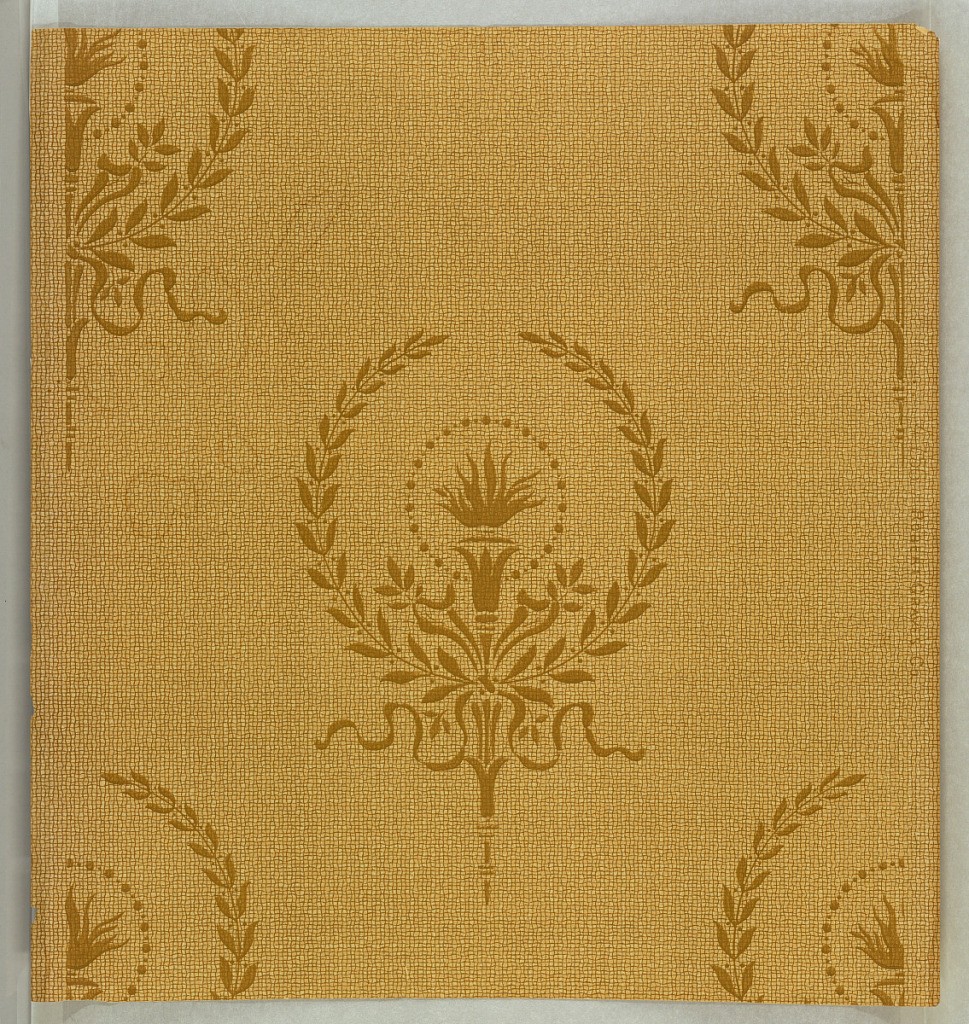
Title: Sidewall - samples
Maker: Robert Graves Co., New York, New York
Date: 1890–1920
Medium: Machine-printed
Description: Repeating motif of lighted torch in wreath, tied with ribbon. Printed in tan on lighter tan weave-like background.